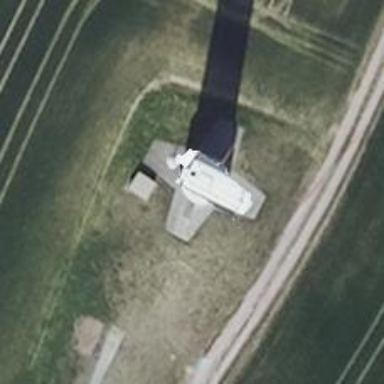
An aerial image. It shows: Wind generator with horizontal axis. The generator is wind turbine.